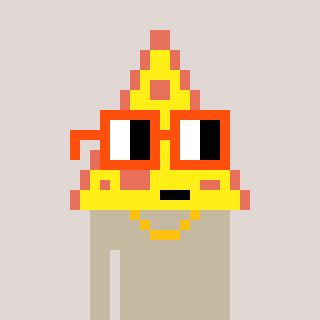
a pixel art character with square orange glasses, a pizza-shaped head and a bege-colored body on a warm background